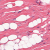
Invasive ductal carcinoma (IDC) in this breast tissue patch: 0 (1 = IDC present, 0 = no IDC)